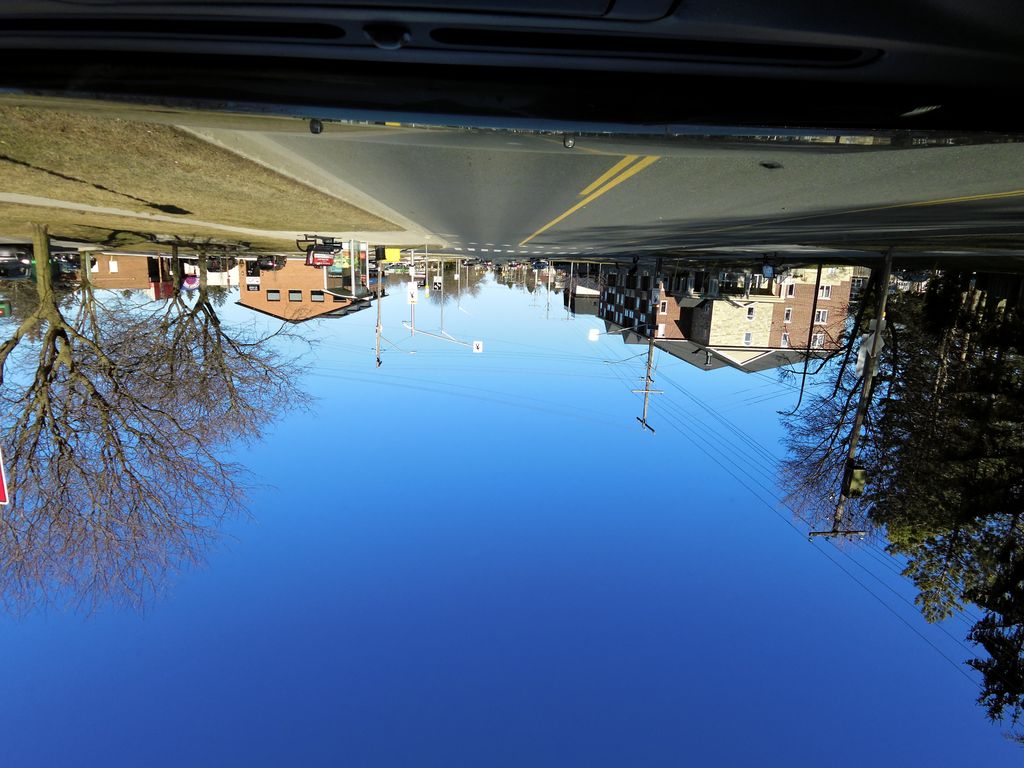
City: hamilton